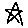
Label: star